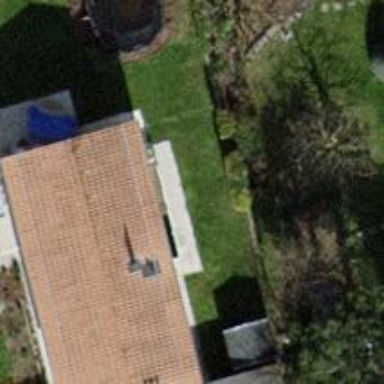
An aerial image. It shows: Garden enclosed by fence.